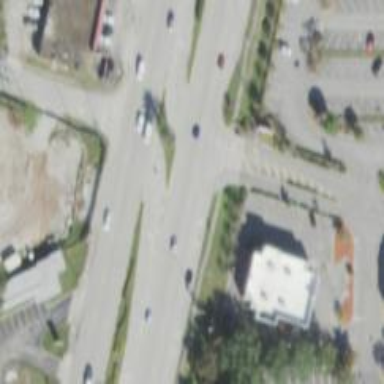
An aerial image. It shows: Marked road crossing.